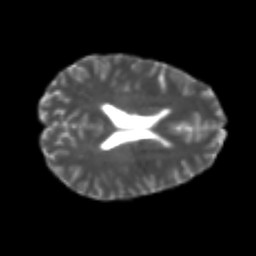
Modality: T2w
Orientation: axial
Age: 24
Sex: female
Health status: healthy
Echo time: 0.074 s